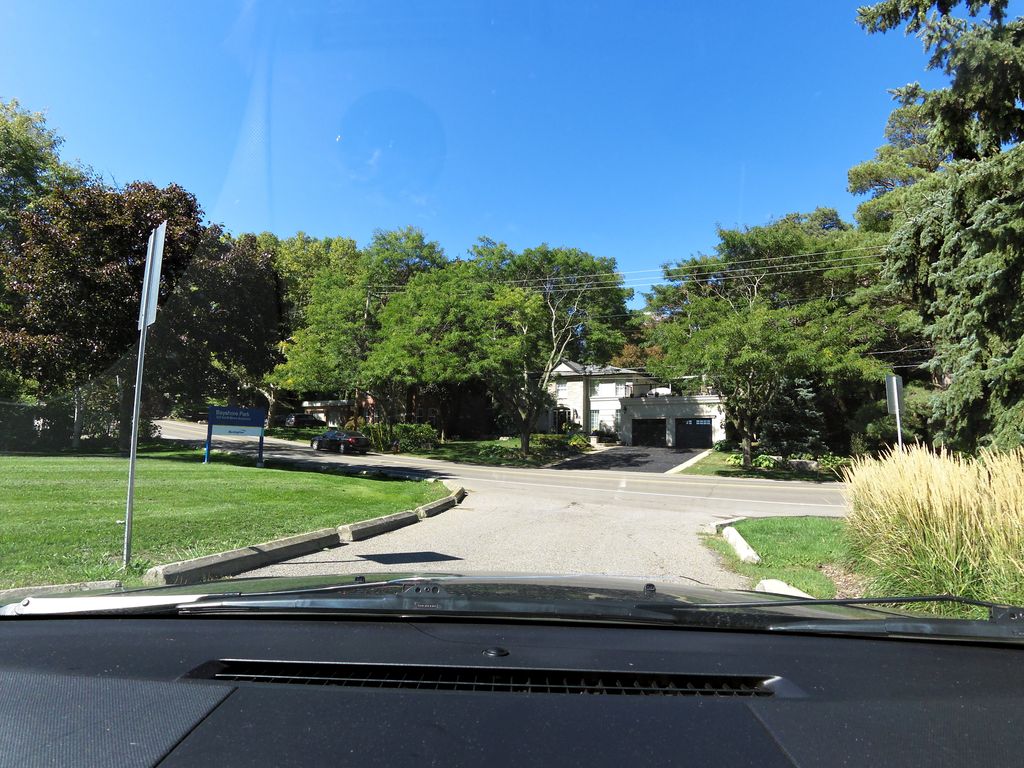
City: hamilton